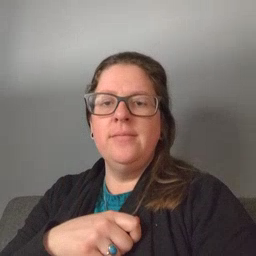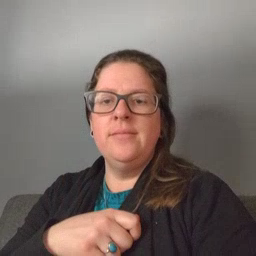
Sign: ear